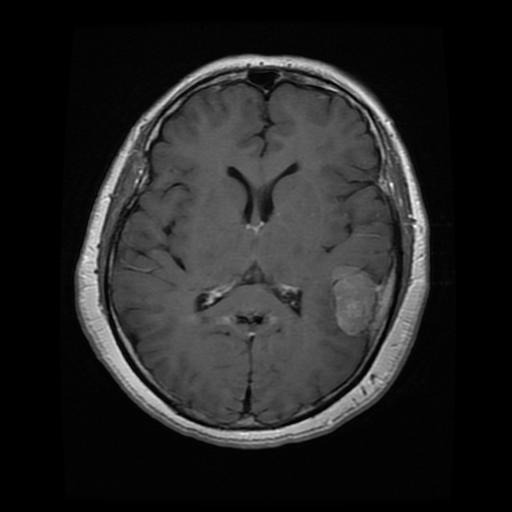
Label: meningioma